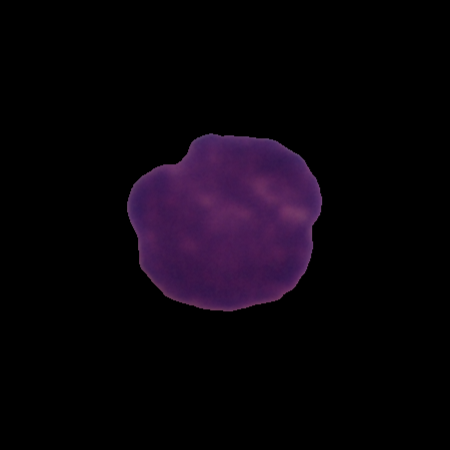
Label: healthy